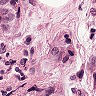
Metastatic tissue present: yes